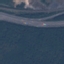
Land use / land cover: Highway